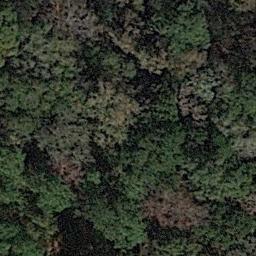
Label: forest